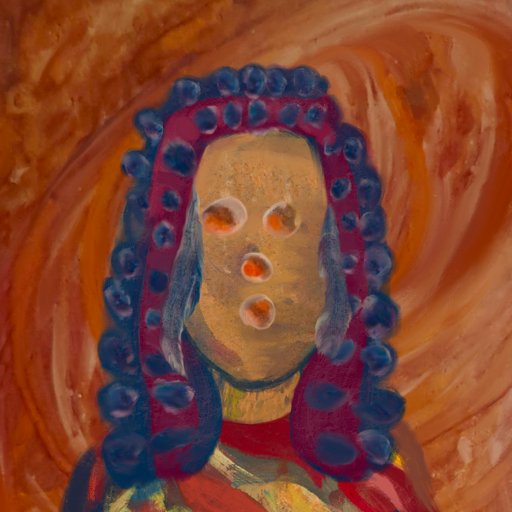
Background: Pious_Lady, Head And Neck Front: In_The_Sun, Face Front: Rupkatha, Bust: Mother_And_Son_Son, Hair Front: Hill_Girl, Head Accessory: Blank, Second Necklace: Blank, Necklace: Blank, Baby: Blank